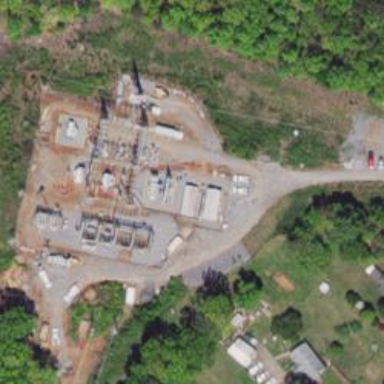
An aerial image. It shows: Distribution level power substation surrounded by fence.